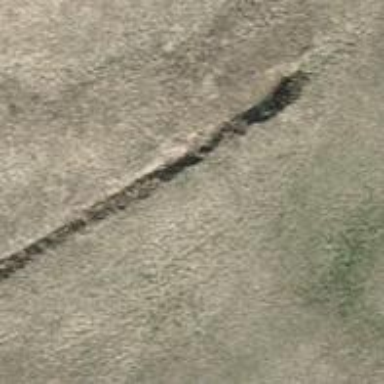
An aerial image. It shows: Ditch in the surroundings.